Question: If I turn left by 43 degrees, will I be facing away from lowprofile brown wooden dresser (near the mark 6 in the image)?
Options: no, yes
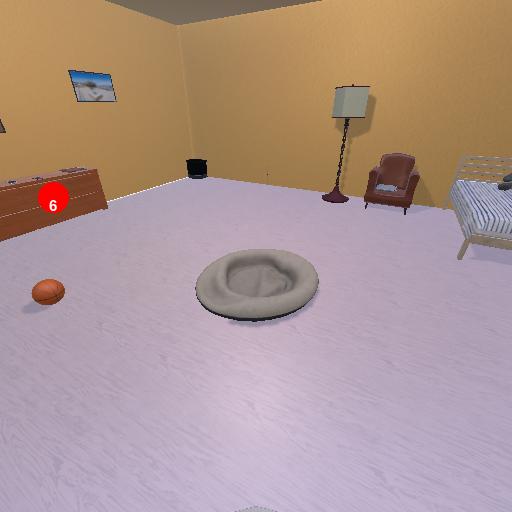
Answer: no